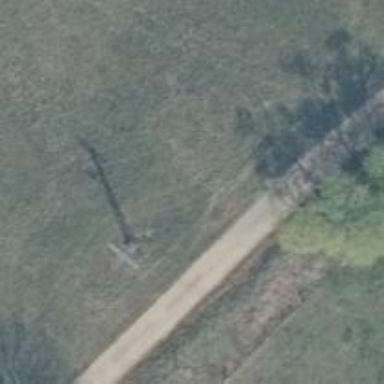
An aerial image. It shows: Power pole.